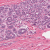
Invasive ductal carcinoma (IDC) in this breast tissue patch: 0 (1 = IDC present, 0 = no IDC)